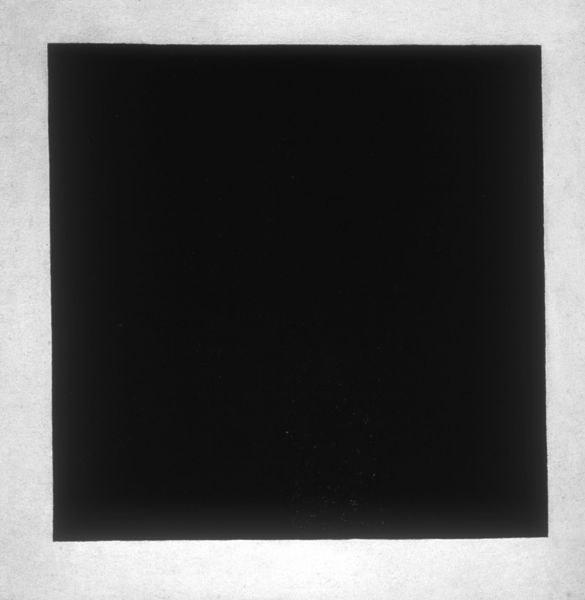
Titel: Schwarzes Quadrat
Künstler: Kazimir Malevich
Schlagwörter: blau, dunkel, gemälde, schatten, weiß, hell, hintergrund, licht, mitte, schwarz, malerei, muster, wand, rahmen, bild, flach, kontrast, zwei, moderne, abstrakt, fläche, modern, farbe, formen, farblos, angst, gerade, maler, tiefe, fallen, harmonie, vier, rechteck, form, schwarzweiss, kunst, bauhaus, ecken, ein, wnad, schief, kanten, quadrat, viereck, moderne kunst, konstruktivismus, quatsch, ordnung, senkrechte, gegenstandslos, gegensatz, kunstwerk, waagerechte, malewitsch, schwarzes quadrat, grundfläche, eindimensional, weißer rahmen, maximal, silberner rahmen, ich kann beim besten willen keine kunst erkennen!, malewitschschwarz, rechtreck